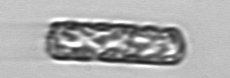
Label: Dactyliosolen_fragilissimus